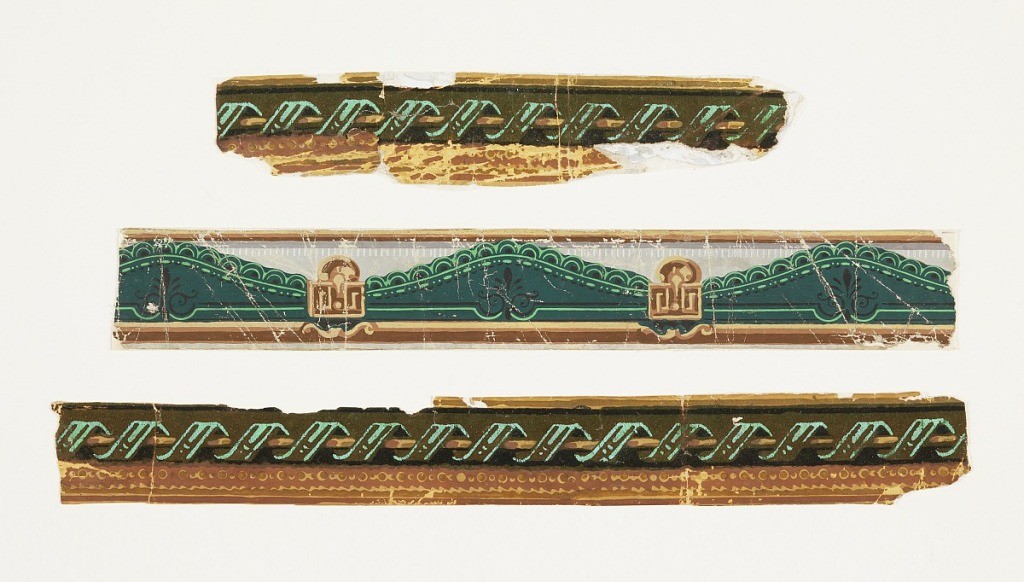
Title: Border
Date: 1840s
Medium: Block-printed
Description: c) Simulates a draped lambrequin held up by gold ornaments with a gold molding top and bottom. Printed in green, gold and gray; d) wider central band contains a rod and ribbon twist. Gold band along top edge. Band of strung beads below, alternating large and small. Narrow band of sawtooth edge along very bottom. Printed in green flock, green, metallic gold, yellow ocher and salmon-color.